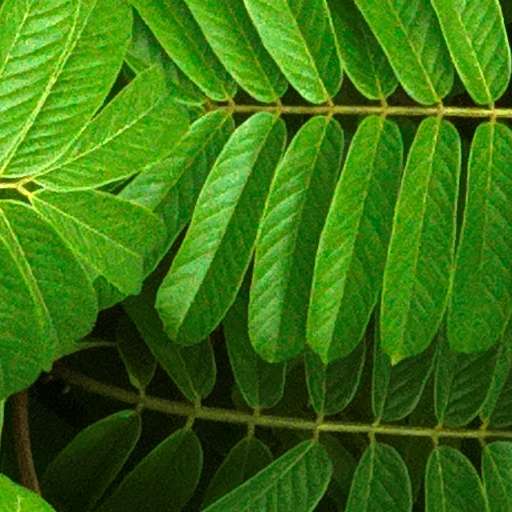
Species: Tachigali panamensis
GBIF accepted scientific name: Tachigali panamensis
Crown area (m\u00b2): 298.84